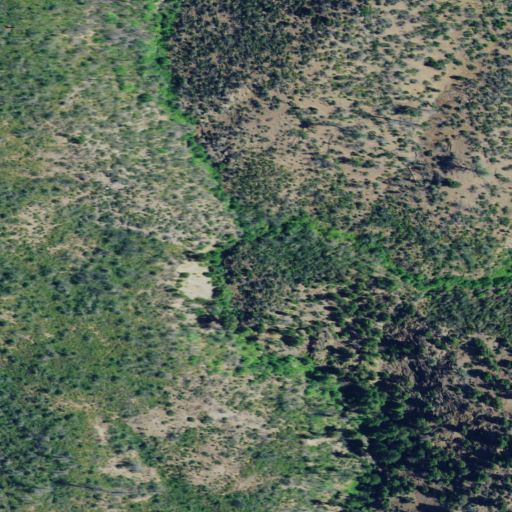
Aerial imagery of valley in California named Young Gulch containing shrub and grassland